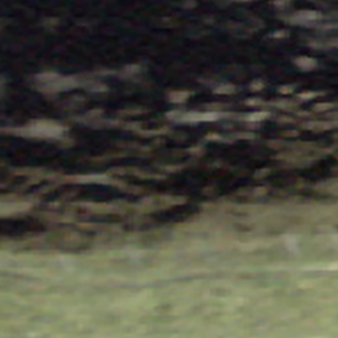
Label: other